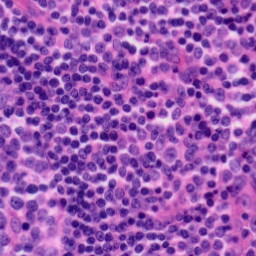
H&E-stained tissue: Tonsil